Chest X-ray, AP view. Patient: 69 years old, sex M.
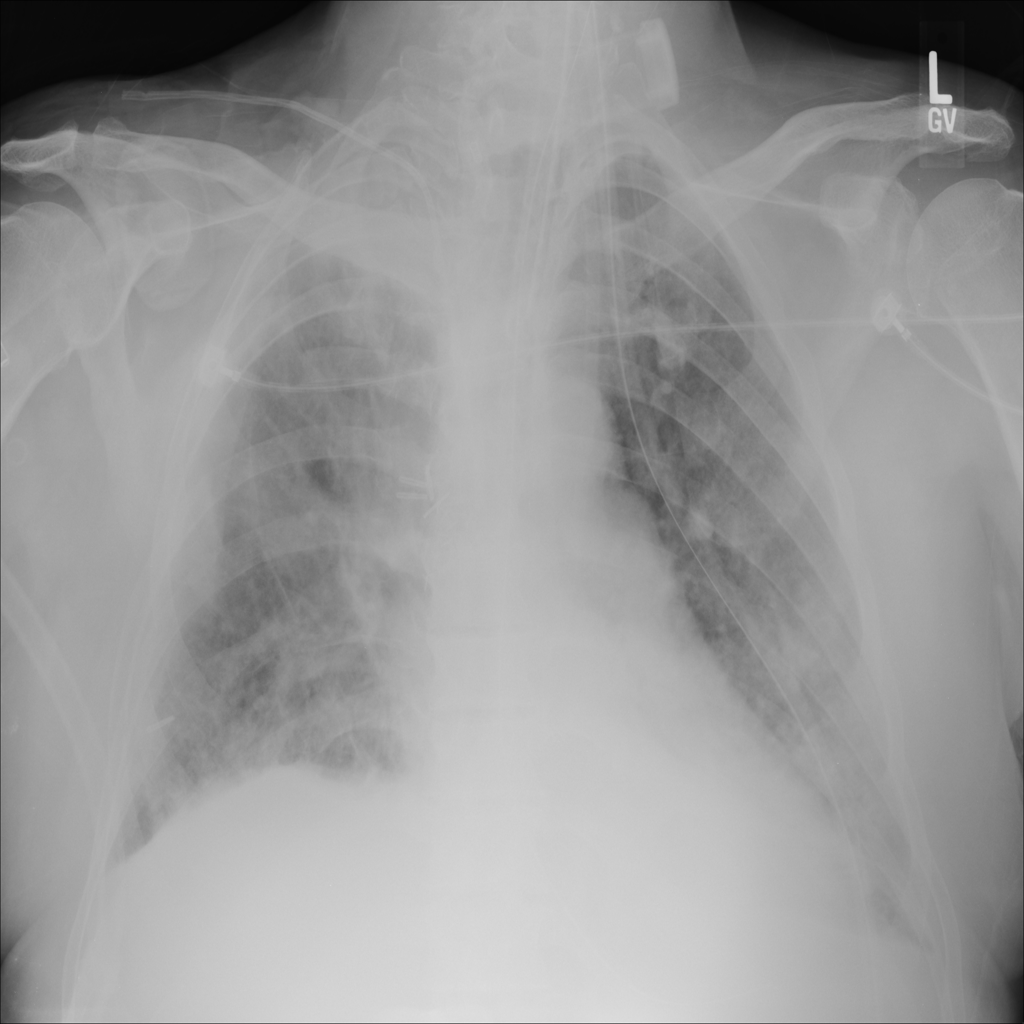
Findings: Consolidation, Edema, Infiltration